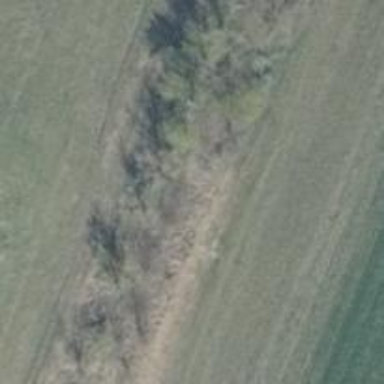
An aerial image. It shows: Row of trees in natural setting.